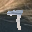
Label: 7